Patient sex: M
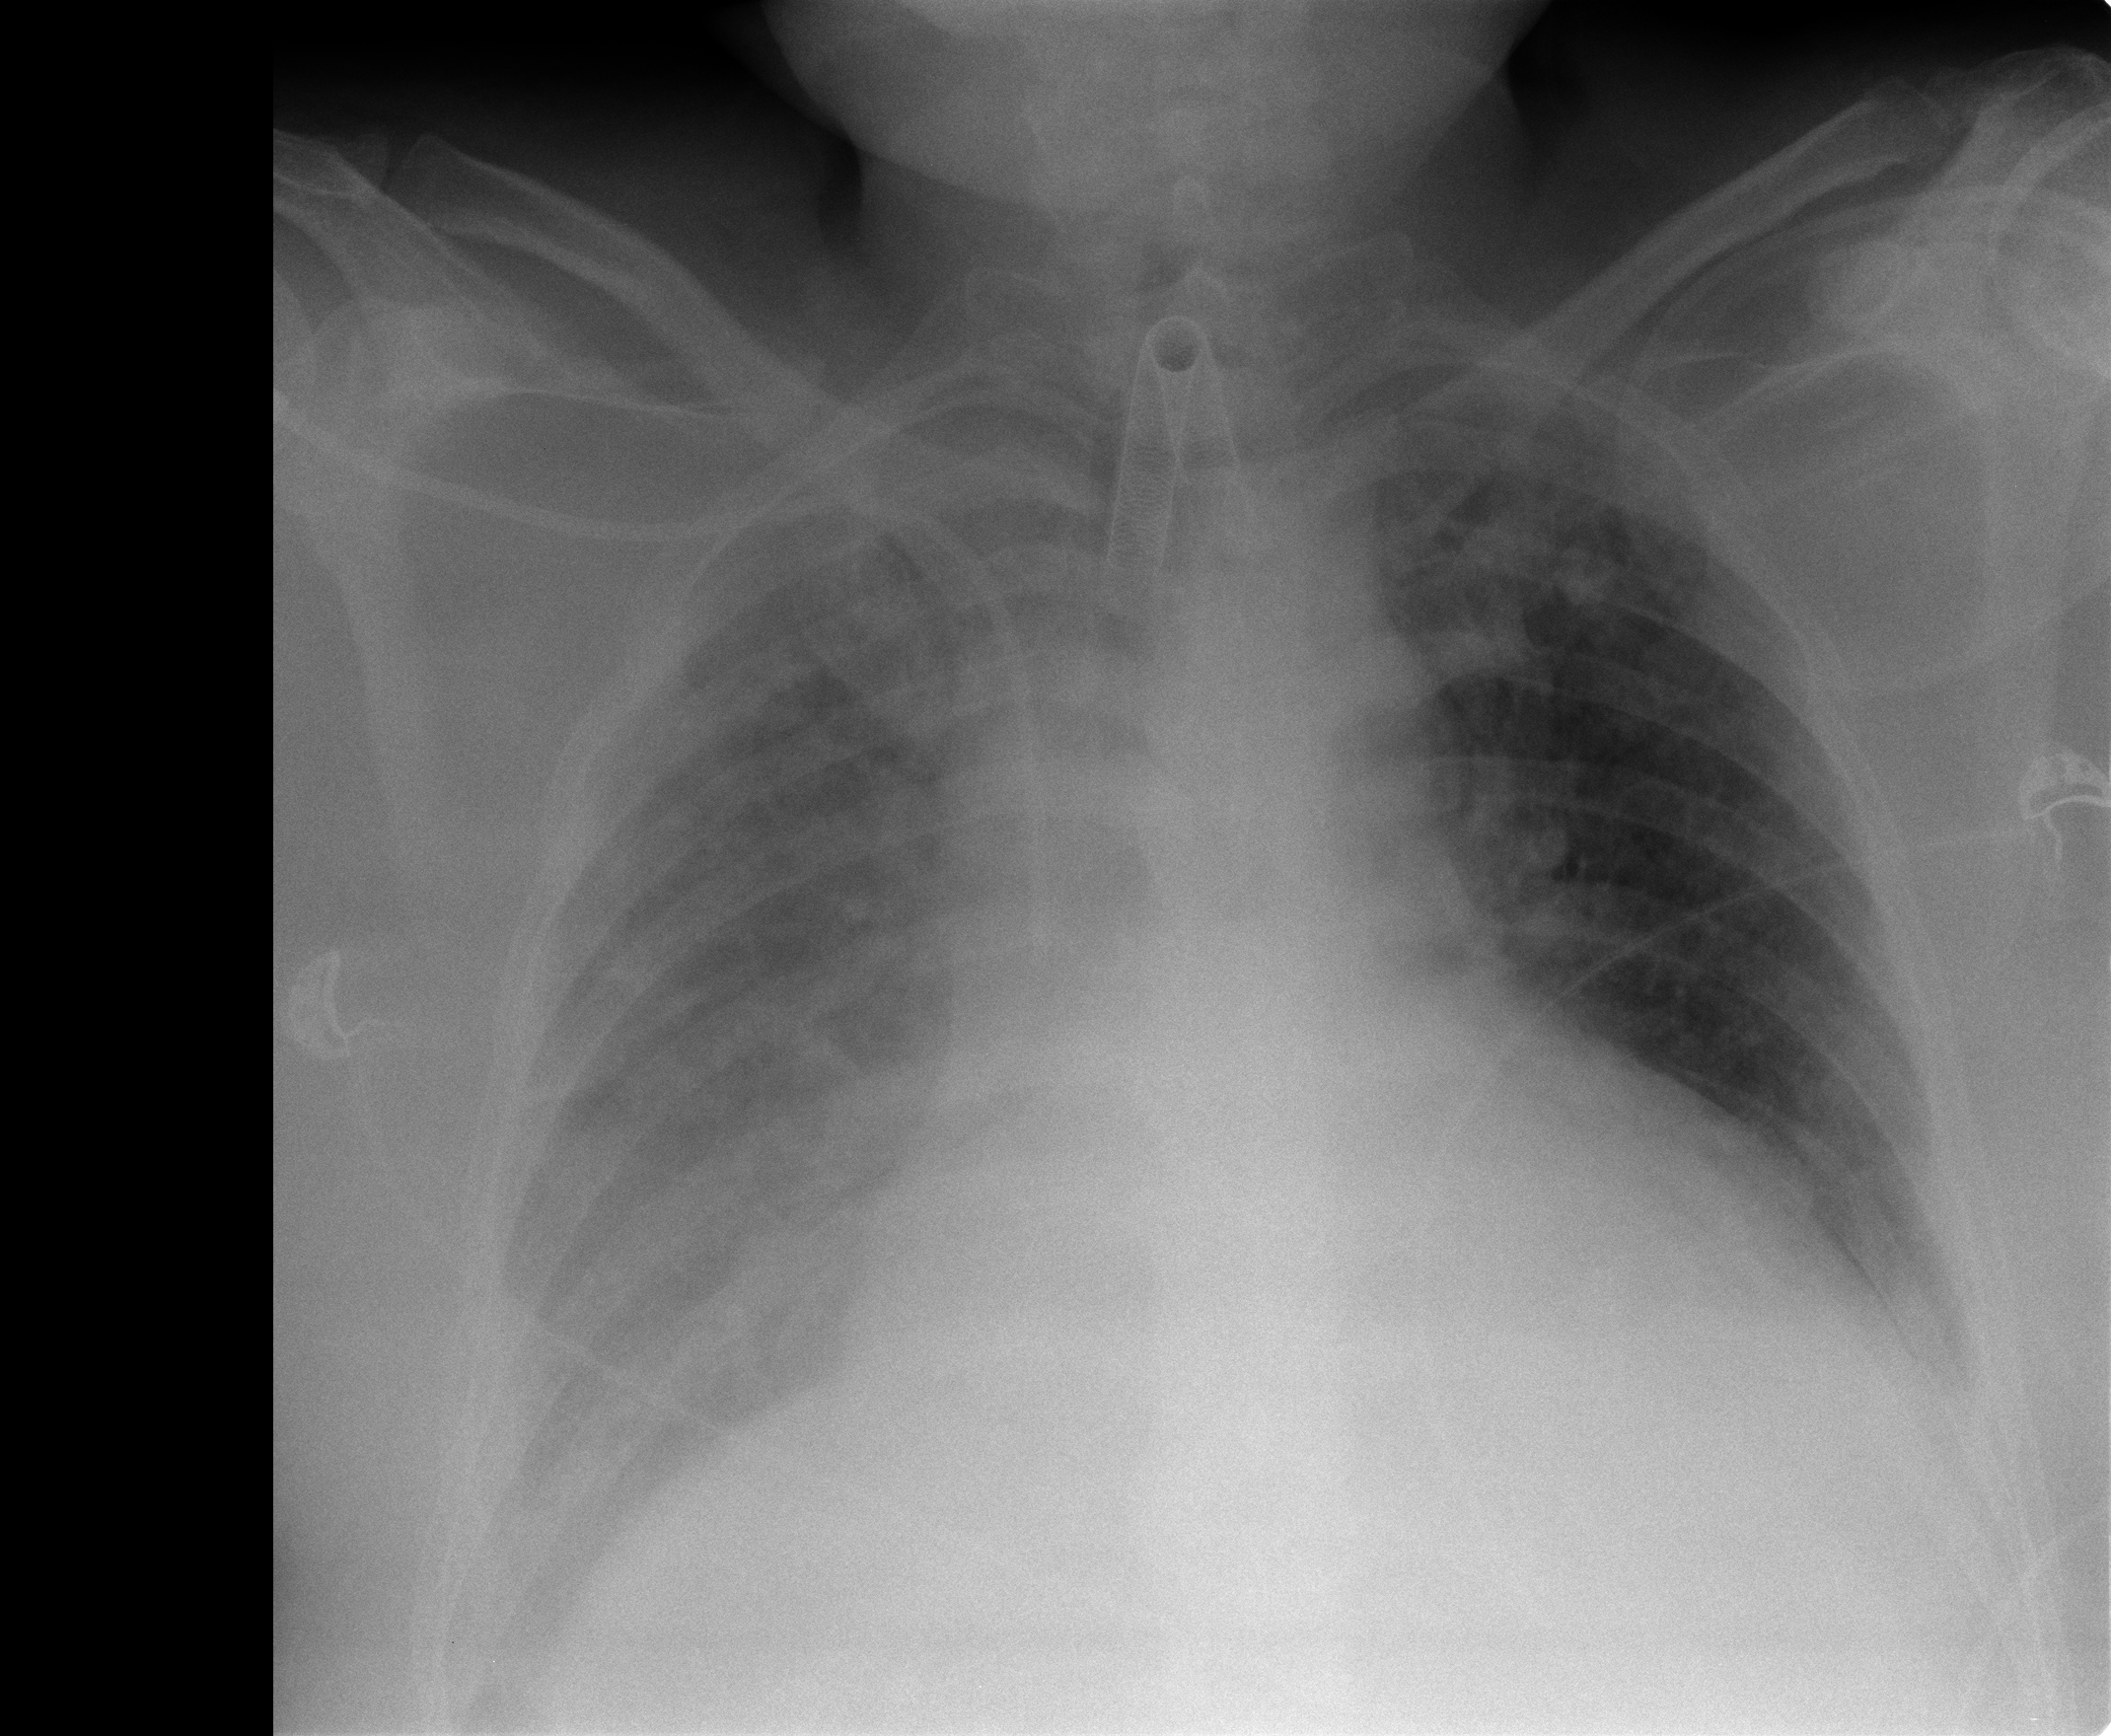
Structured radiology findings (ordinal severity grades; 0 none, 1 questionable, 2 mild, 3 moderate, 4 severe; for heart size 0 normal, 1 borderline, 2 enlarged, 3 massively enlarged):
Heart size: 2
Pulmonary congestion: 2
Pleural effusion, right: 2
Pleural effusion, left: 2
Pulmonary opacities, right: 2
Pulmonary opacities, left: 0
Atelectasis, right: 3
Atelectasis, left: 2